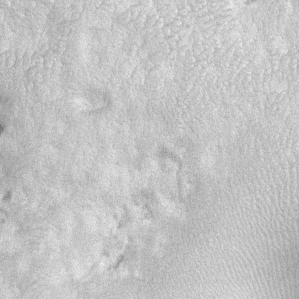
Label: frost